Interaction volume radius: 5 \u00c5
Interaction volume height: 20 \u00c5
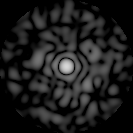
Disorder parameter: 0.8058